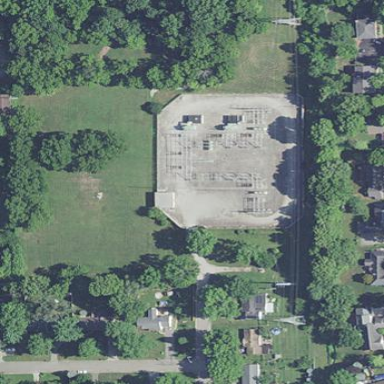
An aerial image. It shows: Power substation.